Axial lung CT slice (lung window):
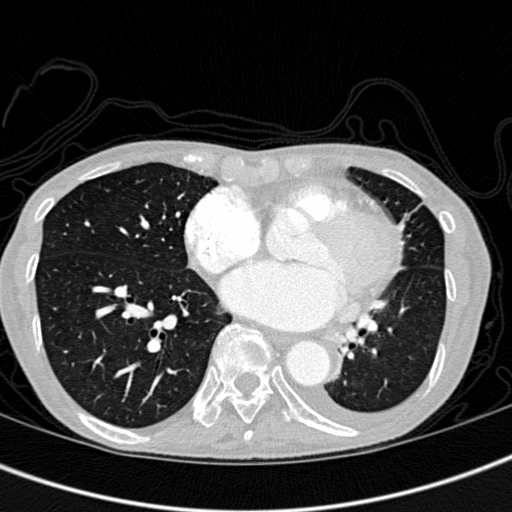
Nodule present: no